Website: lowes
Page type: billing-address
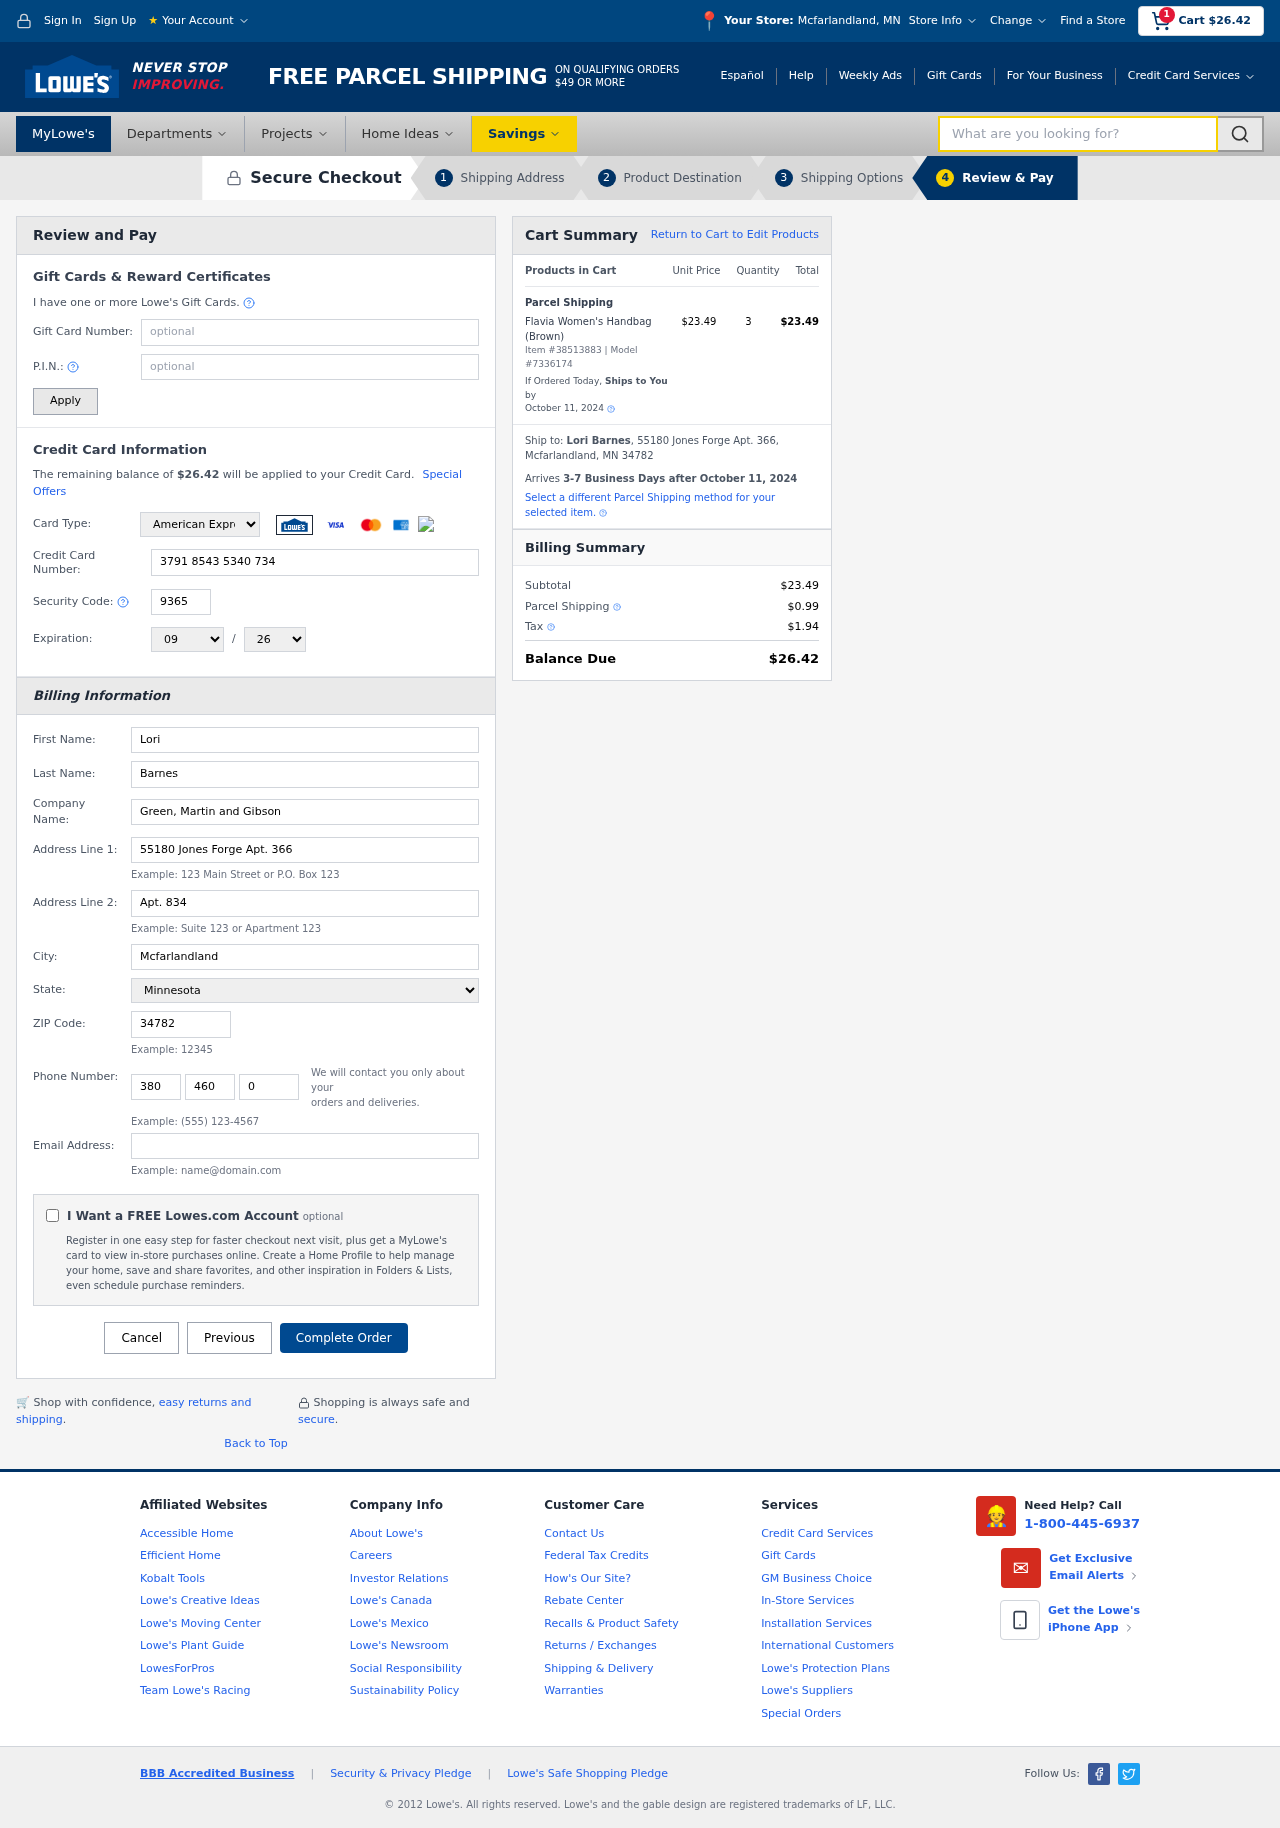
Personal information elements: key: PII_CARD_CVV
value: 9365
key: PII_CARD_EXPIRY_MONTH
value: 09
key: PII_CARD_EXPIRY_YEAR
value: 26
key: PII_CARD_NUMBER
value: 3791 8543 5340 734
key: PII_CARD_TYPE
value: American Express
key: PII_CITY
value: Mcfarlandland
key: PII_CITY_STATE
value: Mcfarlandland, MN
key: PII_COMPANY
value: Green, Martin and Gibson
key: PII_EMAIL
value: loribarnes@yahoo.com
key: PII_FIRSTNAME
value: Lori
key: PII_FULLNAME
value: Lori Barnes
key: PII_LASTNAME
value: Barnes
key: PII_PHONE_AREA
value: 380
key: PII_PHONE_PREFIX
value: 460
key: PII_PHONE_SUFFIX
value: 0813
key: PII_POSTCODE
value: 34782
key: PII_STATE
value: Minnesota
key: PII_STREET
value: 55180 Jones Forge Apt. 366
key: PII_STREET2
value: Apt. 834
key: PII_CITY_STATE_ZIP
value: Mcfarlandland, MN 34782
Product elements: key: PRODUCT1_NAME
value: Flavia Women's Handbag (Brown)
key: PRODUCT1_PRICE
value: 23.49
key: PRODUCT1_QUANTITY
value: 3
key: PRODUCT_ITEM_NUMBER
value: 38513883
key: PRODUCT_MODEL_NUMBER
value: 7336174
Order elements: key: ORDER_SUBTOTAL
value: $26.42
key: ORDER_TOTAL
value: $26.42
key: ORDER_SHIPPING_DATE
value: October 11, 2024
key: ORDER_SUBTOTAL
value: $23.49
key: ORDER_DELIVERY_DATE
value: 3-7 Business Days after October 11, 2024
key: ORDER_SHIPPING_DATE2
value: October 11, 2024
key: ORDER_SUBTOTAL2
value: $23.49
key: ORDER_SHIPPING_COST
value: $0.99
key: ORDER_TAX
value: $1.94
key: ORDER_TOTAL2
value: $26.42
Search elements: key: HEADER_SEARCH
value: What are you looking for?